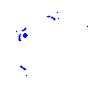
Particle: electron